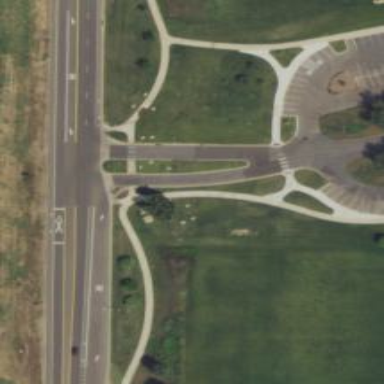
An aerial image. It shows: Stop road.